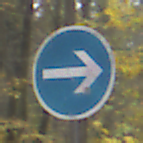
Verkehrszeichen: VorgeschriebeneFahrtrichtungHierRechts
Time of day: MorningAfternoon
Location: Outdoor (Nature)
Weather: Overcast
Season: Autumn
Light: Natural